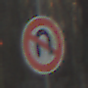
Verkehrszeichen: VerbotWenden
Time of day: SunriseSunset
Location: Outdoor (Nature)
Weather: Clear
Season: Winter
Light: Natural